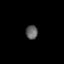
Tissue: prostate
Cell type: T cells
Senescence score: 0.6929
Nuclear area (px): 162
Mean DAPI intensity: 96.63